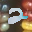
Label: 2